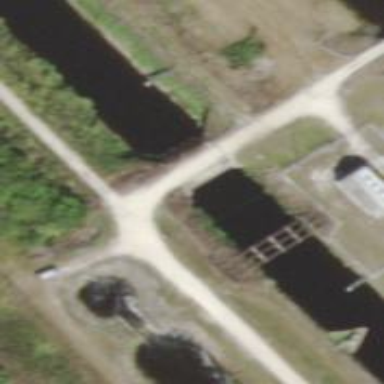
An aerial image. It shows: Culvert tunnel crossing over canal.